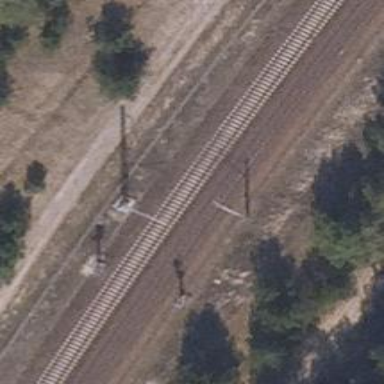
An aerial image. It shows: Milestone along the railway track with catenary mast.